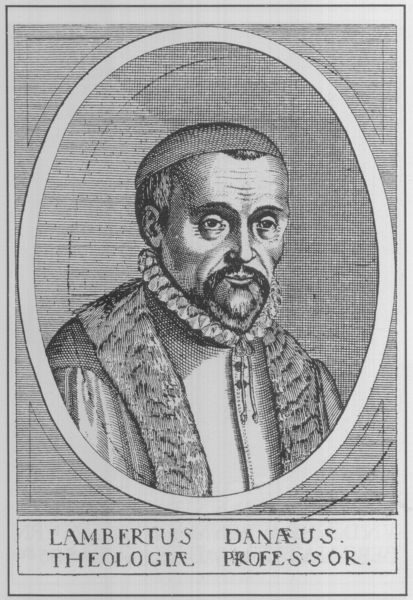
Titel: Bildnis des Lambertus Daneau (lat. Danaeus)
Institution: (Seriendruck)
Schlagwörter: mann, schatten, weiß, dreieck, frisur, grau, haar, hut, licht, mund, nase, ohr, schwarz, stirn, schleife, bart, jacke, kappe, mütze, arm, arme, augen, band, falten, kragen, mensch, pelz, rahmen, vollbart, ärmel, bildnis, herr, portrait, porträt, auge, haare, mantel, reich, augenbrauen, knopf, lippen, renaissance, schulter, schultern, oval, rund, fell, holzschnitt, schrift, grafik, graphik, linien, rand, pupillen, rüschen, augenbraue, knöpfe, weste, name, philosoph, unterschrift, buch, medaillon, religion, linie, druck, schwarz-weiß, schraffur, radierung, stich, portait, seite, text, buchstaben, spitzbart, buchdruck, halbprofil, weiße, müde, gelehrter, bänder, kupferstich, raster, verschattet, latein, lateinisch, professor, vignette, theologe, theologie, dreiec, madaillon, lambert, lambert danäus, lambertus, lambertus danäus, theologie professor, danaeus, professior, professir, theologiae, falten edel